Question: I am trying to take a string separated by commas and put it into an array. The issue is, it is pulling in table header garbage with the needed data as in the picture below: Is there a way I can do this that will not cause this issue or modify my code so that it is correct? Thanks in advance!

I have the following code:
'''
Dim values As String = EmailList.Text.Trim
Dim list As New ArrayList
list.AddRange(values.Split(","c))
ListBox.DataSource = list
ListBox.DataBind
'''
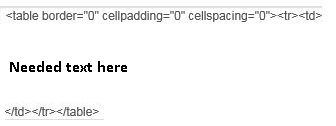
Answer: Assuming that the garbage data is consistent and always appears the way you display (with all email addresses within the same table cell), you can parse it by finding the location of the open cell tag and close cell tag using basic string functions:
'''
Dim intLocationOfOpenCellTag As Integer = strTest.LastIndexOf("<td>")
Dim intLocationOfCloseCellTag As Integer = strTest.LastIndexOf("</td>")
'+ 4 to account for four characters in <td>
Dim strCleanData = strTest.Substring((intLocationOfOpenCellTag + 4), (intLocationOfCloseCellTag - (intLocationOfOpenCellTag + 4)))
'''
If each address is in it's own html cell or row it will be more complicated than this.